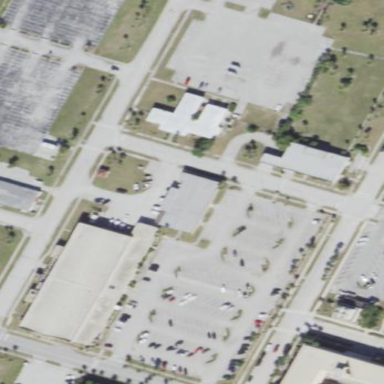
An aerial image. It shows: Retail area.